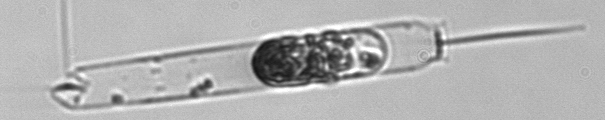
Label: Ditylum_brightwellii